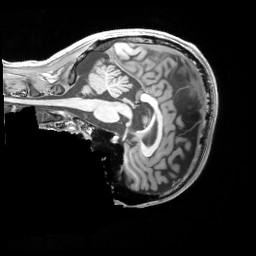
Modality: T1w
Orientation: sagittal
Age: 23
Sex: male
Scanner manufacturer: siemens
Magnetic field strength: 3 T
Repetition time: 2.53 s
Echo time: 0.00326 s